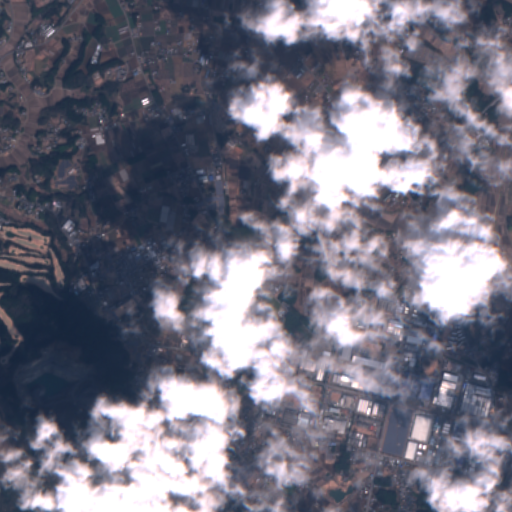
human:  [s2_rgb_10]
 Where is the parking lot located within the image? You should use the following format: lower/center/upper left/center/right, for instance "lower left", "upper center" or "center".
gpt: The parking lot is located in the lower of the image.
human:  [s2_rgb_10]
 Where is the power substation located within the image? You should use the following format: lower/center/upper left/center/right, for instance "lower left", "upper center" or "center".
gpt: The power substation is located in the lower center of the image.
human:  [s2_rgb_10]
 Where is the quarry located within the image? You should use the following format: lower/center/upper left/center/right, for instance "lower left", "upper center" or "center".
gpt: The quarry is located in the lower left of the image.
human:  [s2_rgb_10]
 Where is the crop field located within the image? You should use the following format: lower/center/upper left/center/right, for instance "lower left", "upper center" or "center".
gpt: There is no crop field in the image.